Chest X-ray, PA view. Patient: 37 years old, sex M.
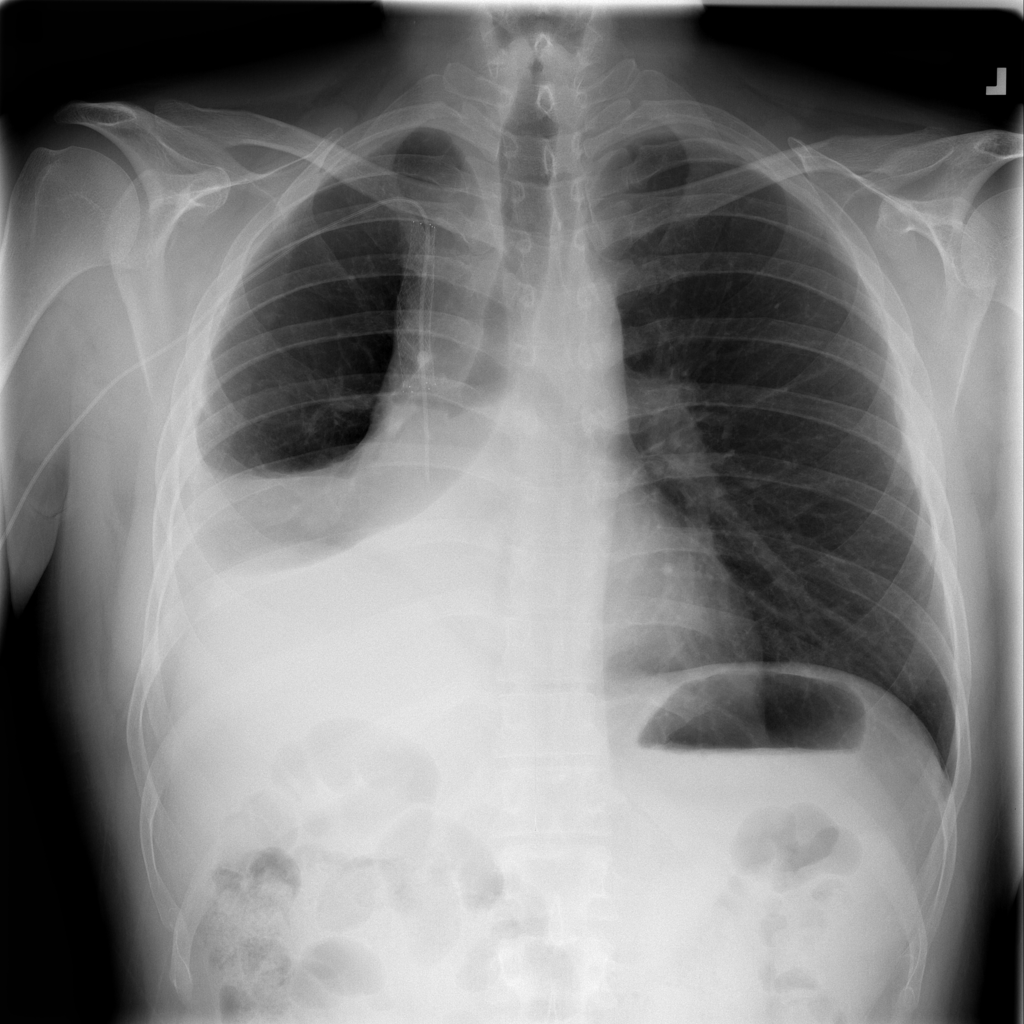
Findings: Atelectasis, Effusion